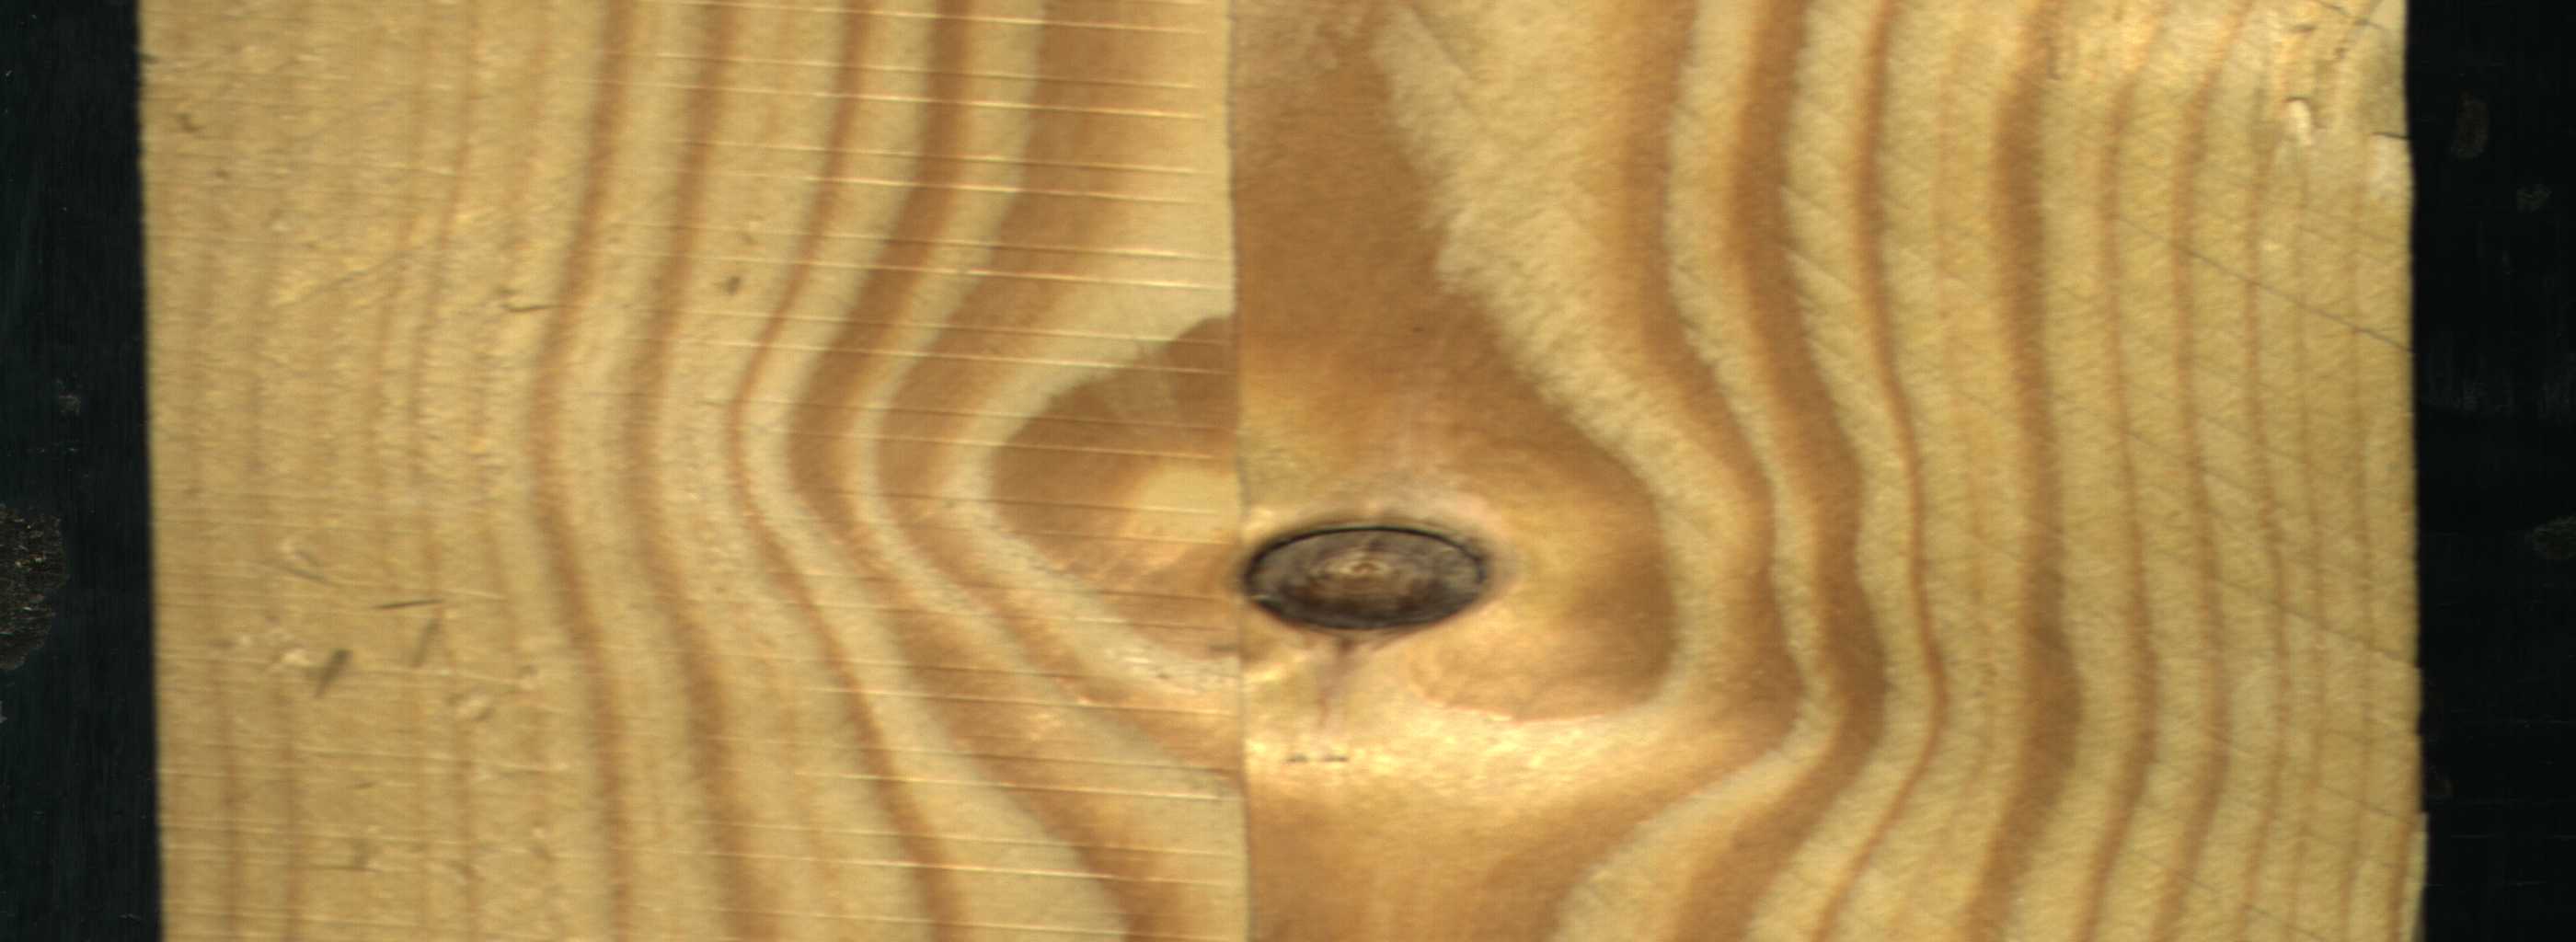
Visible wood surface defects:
Dead_Knot